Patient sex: M
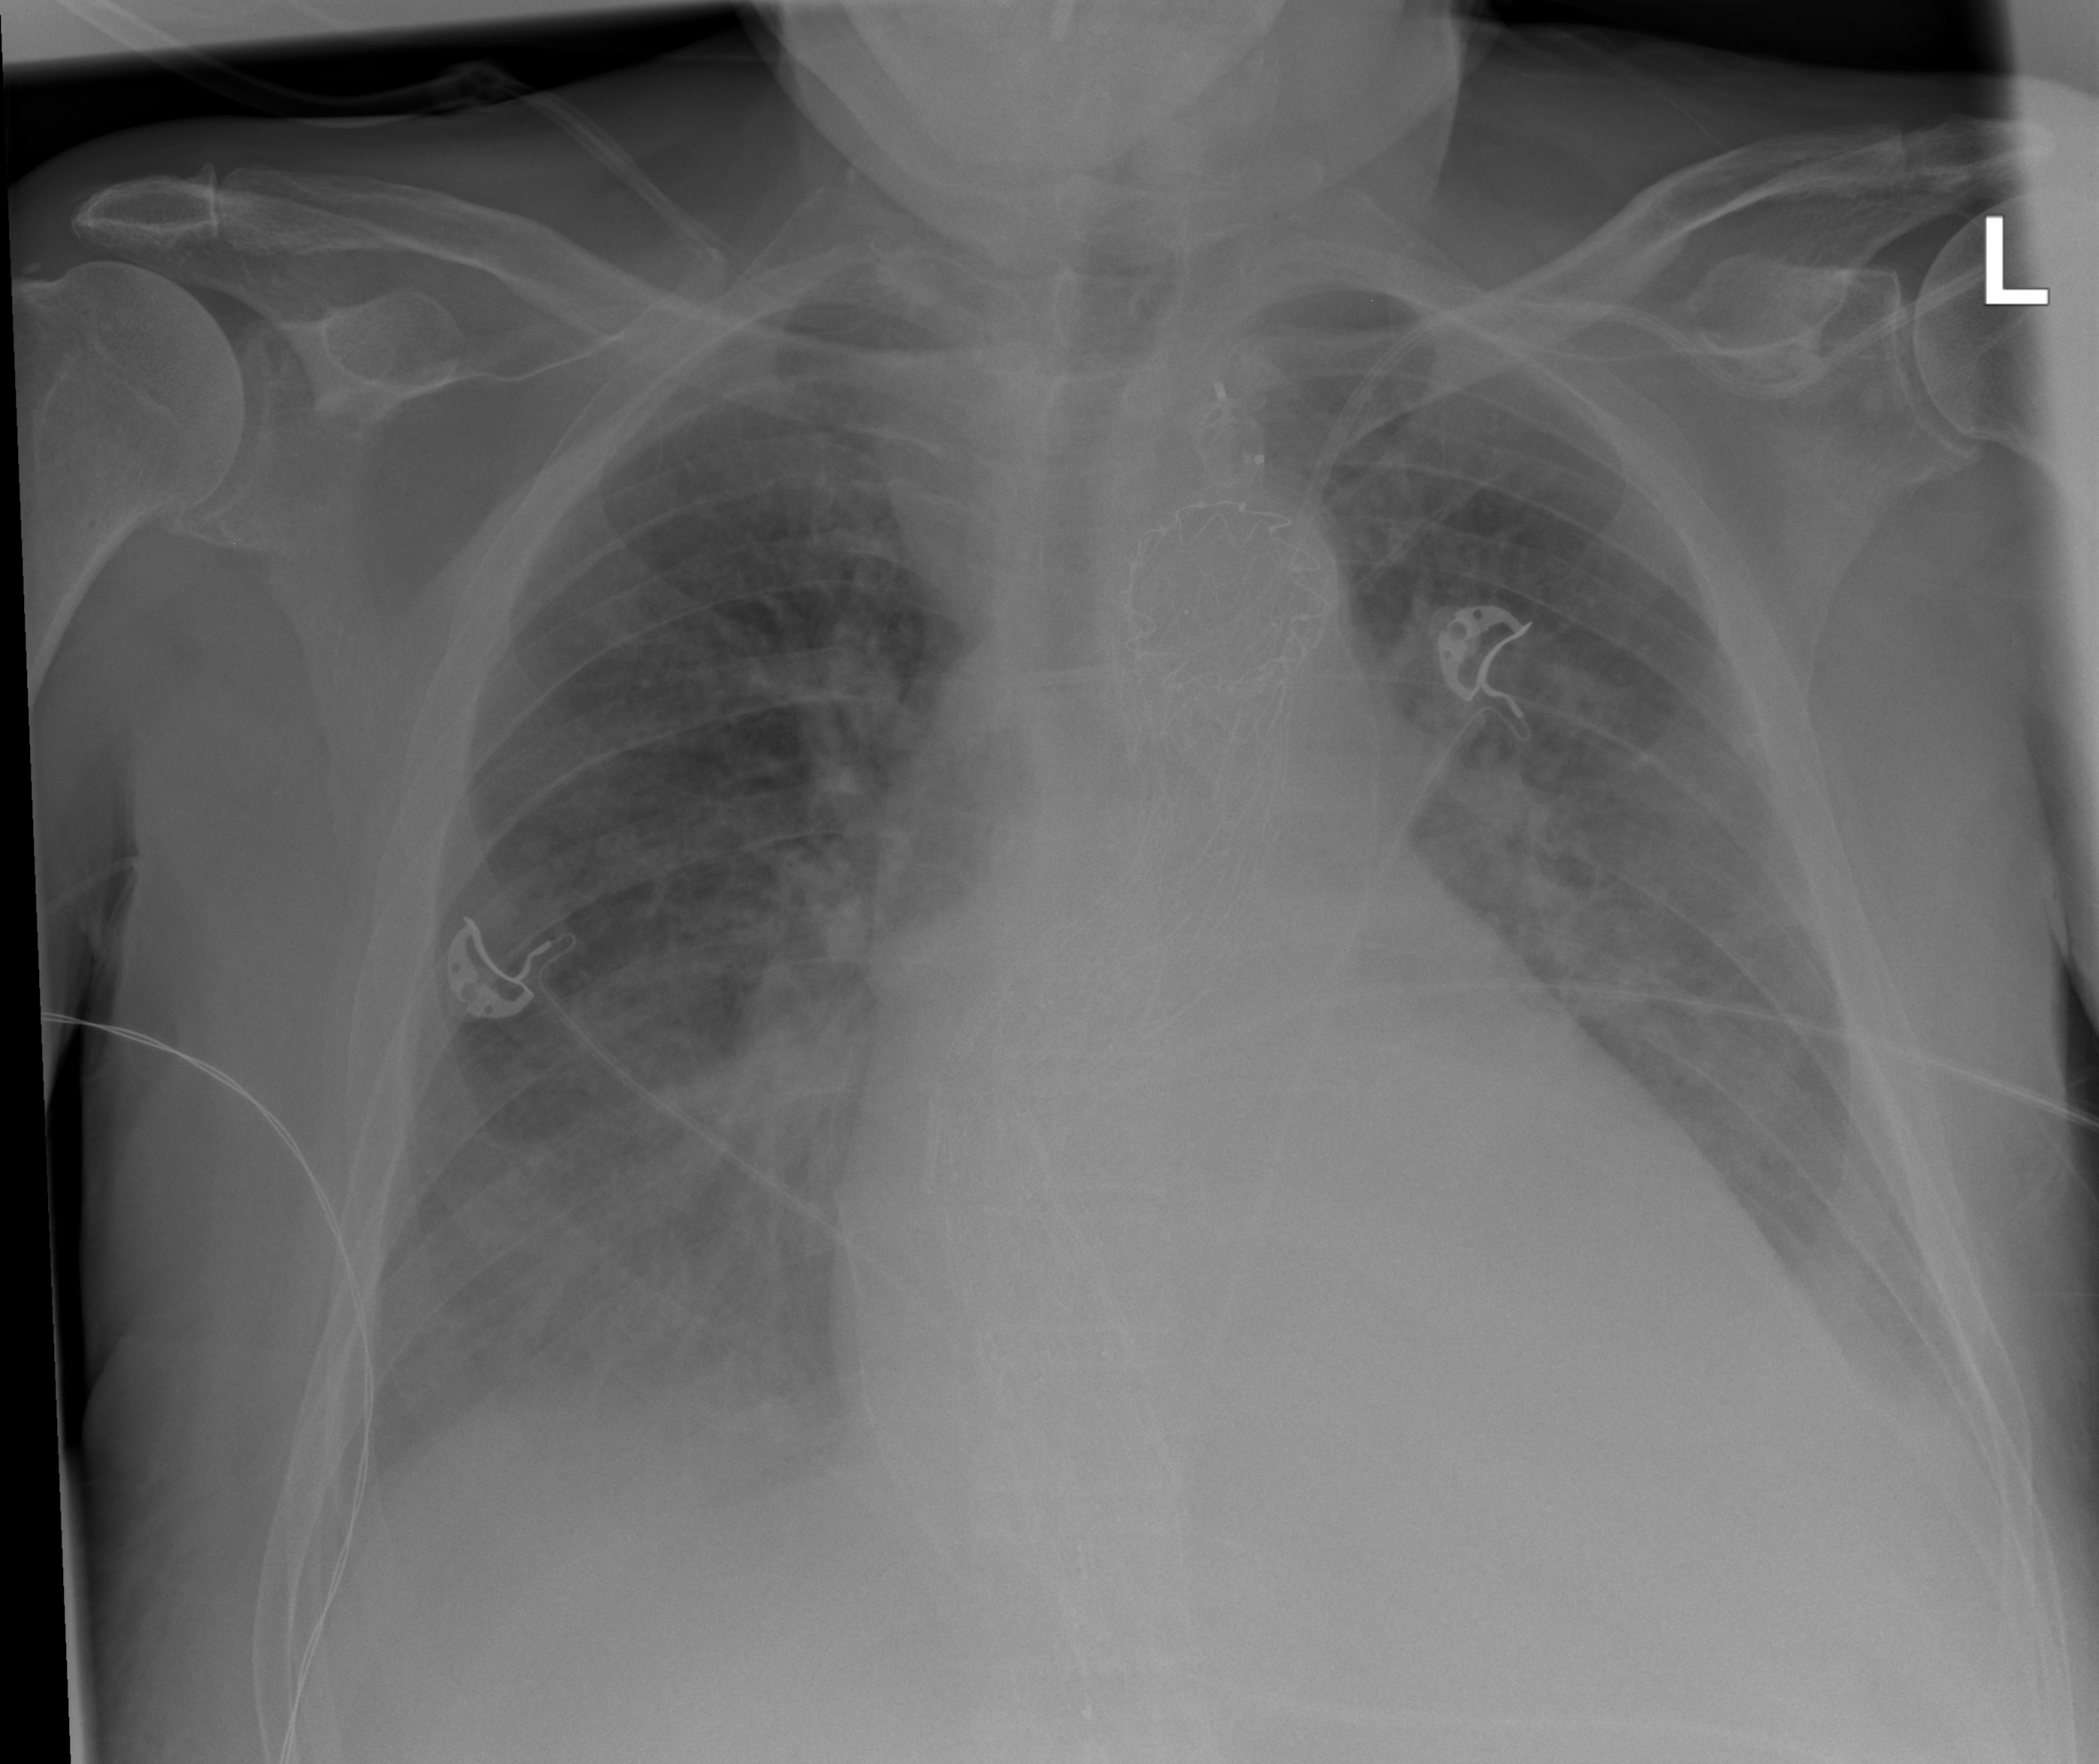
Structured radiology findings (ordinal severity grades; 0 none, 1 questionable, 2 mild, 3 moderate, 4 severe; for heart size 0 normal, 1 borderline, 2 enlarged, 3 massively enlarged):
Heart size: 2
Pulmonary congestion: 2
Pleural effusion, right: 2
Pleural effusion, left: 2
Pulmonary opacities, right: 1
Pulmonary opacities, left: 2
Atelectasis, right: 2
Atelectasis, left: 2